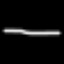
Label: line